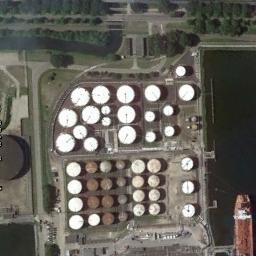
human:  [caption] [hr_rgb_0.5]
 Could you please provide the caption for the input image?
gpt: There are many different sized storage tanks in the factory, And there is a river outside the factory .

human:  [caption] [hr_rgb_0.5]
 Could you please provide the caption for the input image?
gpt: About half of the storage tanks on this open lot have their lids open .

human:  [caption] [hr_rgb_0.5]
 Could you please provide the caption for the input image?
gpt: There are many storage tanks on the bare land next to the water .

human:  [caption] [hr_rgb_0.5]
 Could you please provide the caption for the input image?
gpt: There are many trees beside the storage tanks .

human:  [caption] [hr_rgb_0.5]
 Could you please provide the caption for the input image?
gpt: There are many storage tanks arranged neatly beside the harbor .